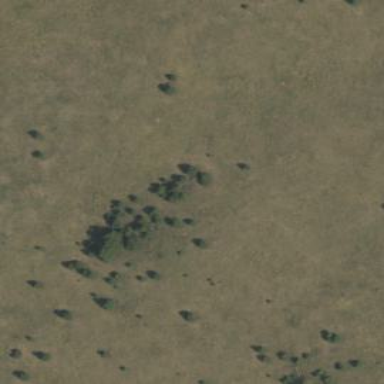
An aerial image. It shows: Woodland filled with evergreen needle-leaved trees.